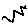
Label: zigzag